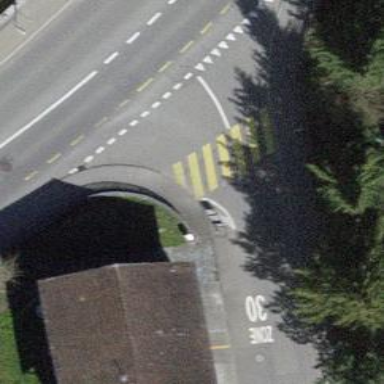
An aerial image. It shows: Pedestrian crossing with zebra markings on footway.